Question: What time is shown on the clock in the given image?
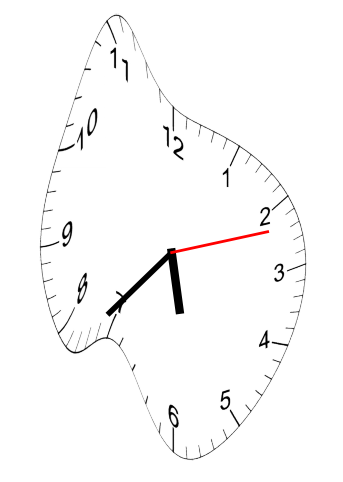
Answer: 05:37:12